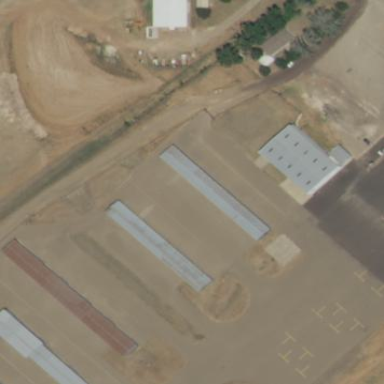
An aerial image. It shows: Hangar building located at airport.